Field crop: maize
Growth stage: 2
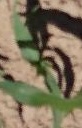
Species: maize